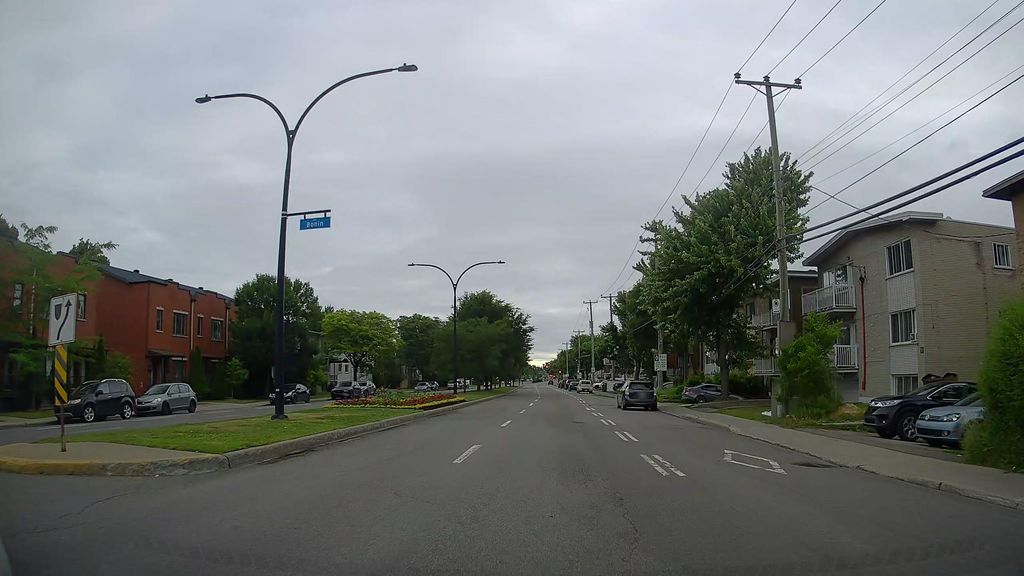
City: montreal